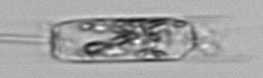
Label: Ditylum_brightwellii